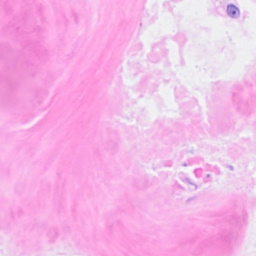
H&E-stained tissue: Breast